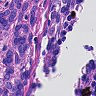
Metastatic tissue present: yes